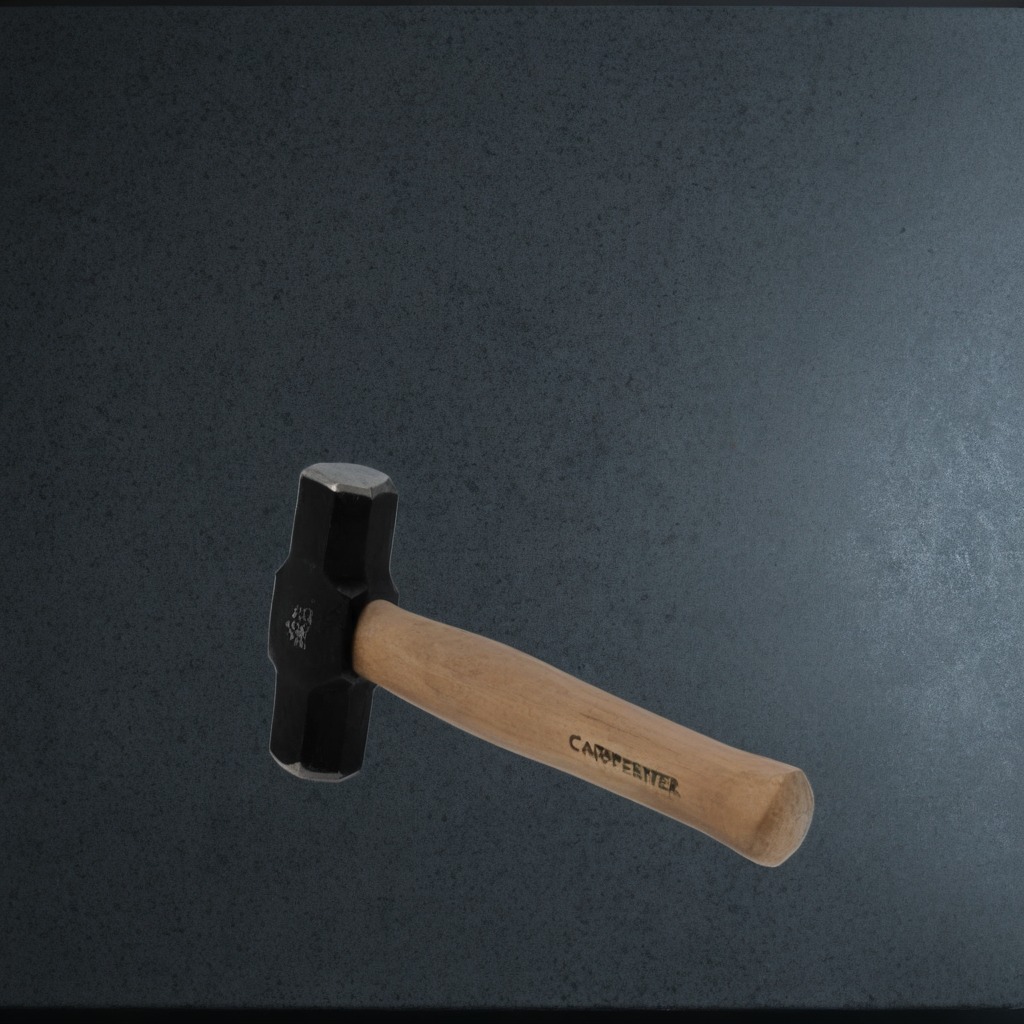
A hammer is lying on a clean granite table inside a workshop at night dim ambient light soft shadows worn but